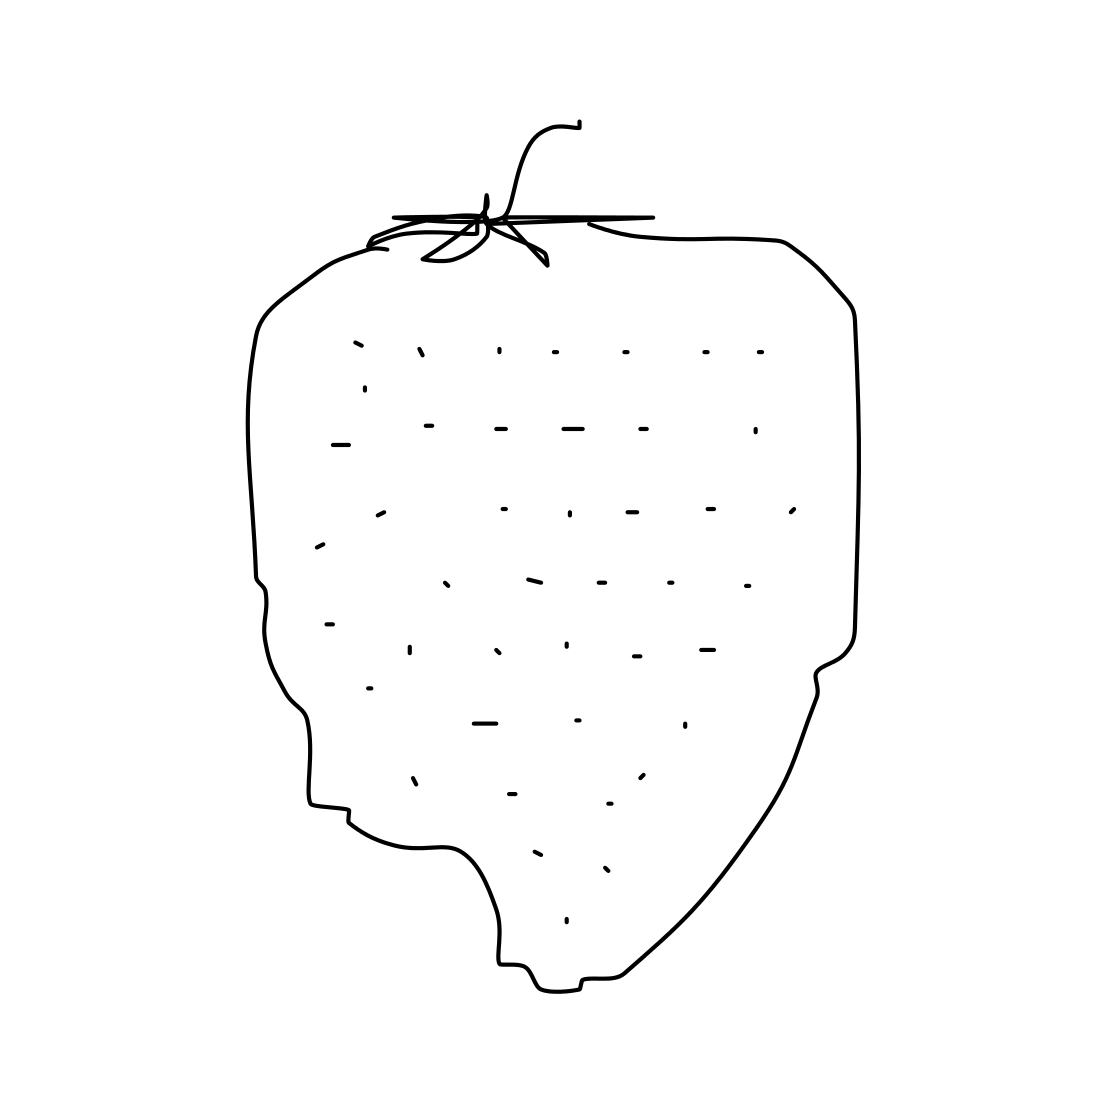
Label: strawberry